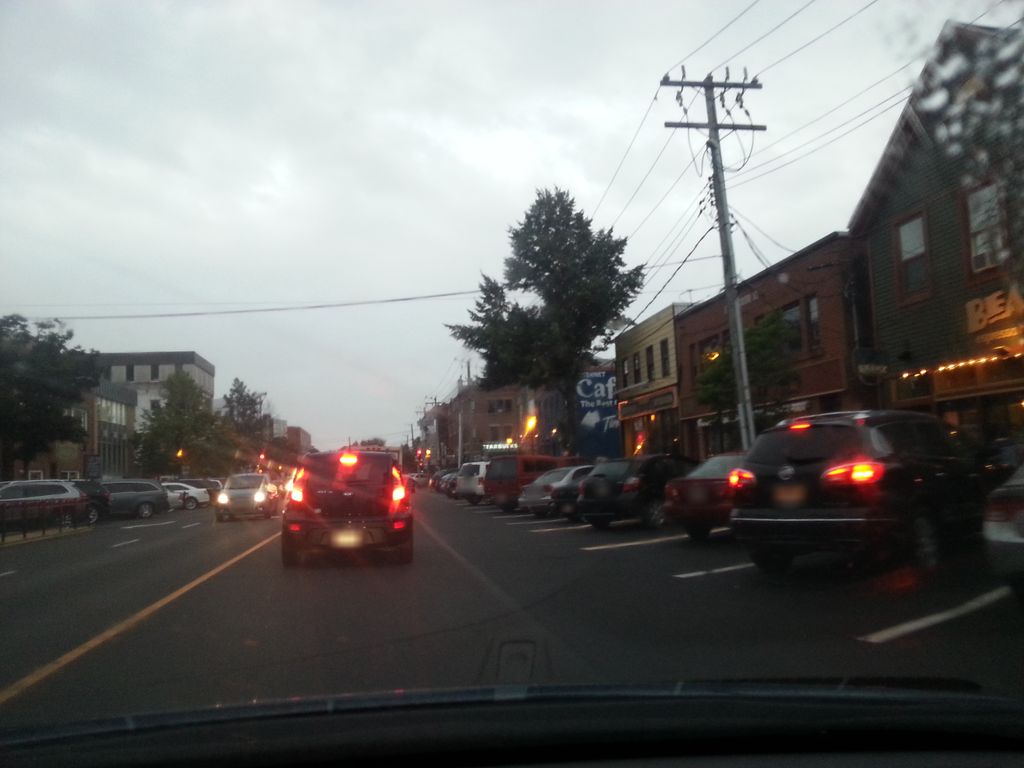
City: charlottetown